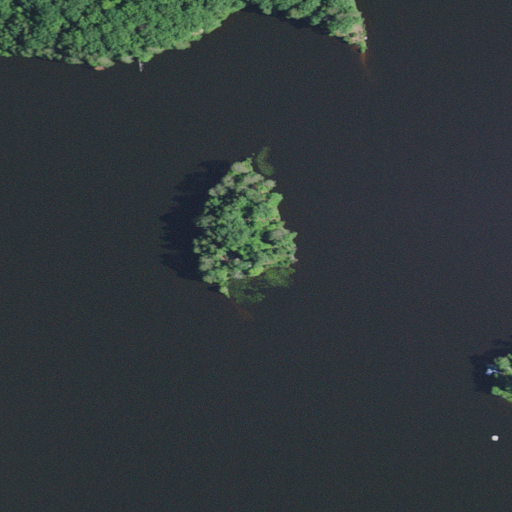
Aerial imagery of island in Wisconsin named Bird Island containing open water, deciduous forest, mixed forest, herbaceous wetlands, and grassland